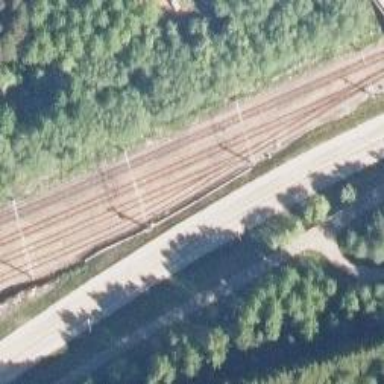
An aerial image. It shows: Railway signal.